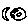
Label: moon